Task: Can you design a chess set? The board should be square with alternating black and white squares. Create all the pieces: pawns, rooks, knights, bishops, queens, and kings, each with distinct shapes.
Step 4408:
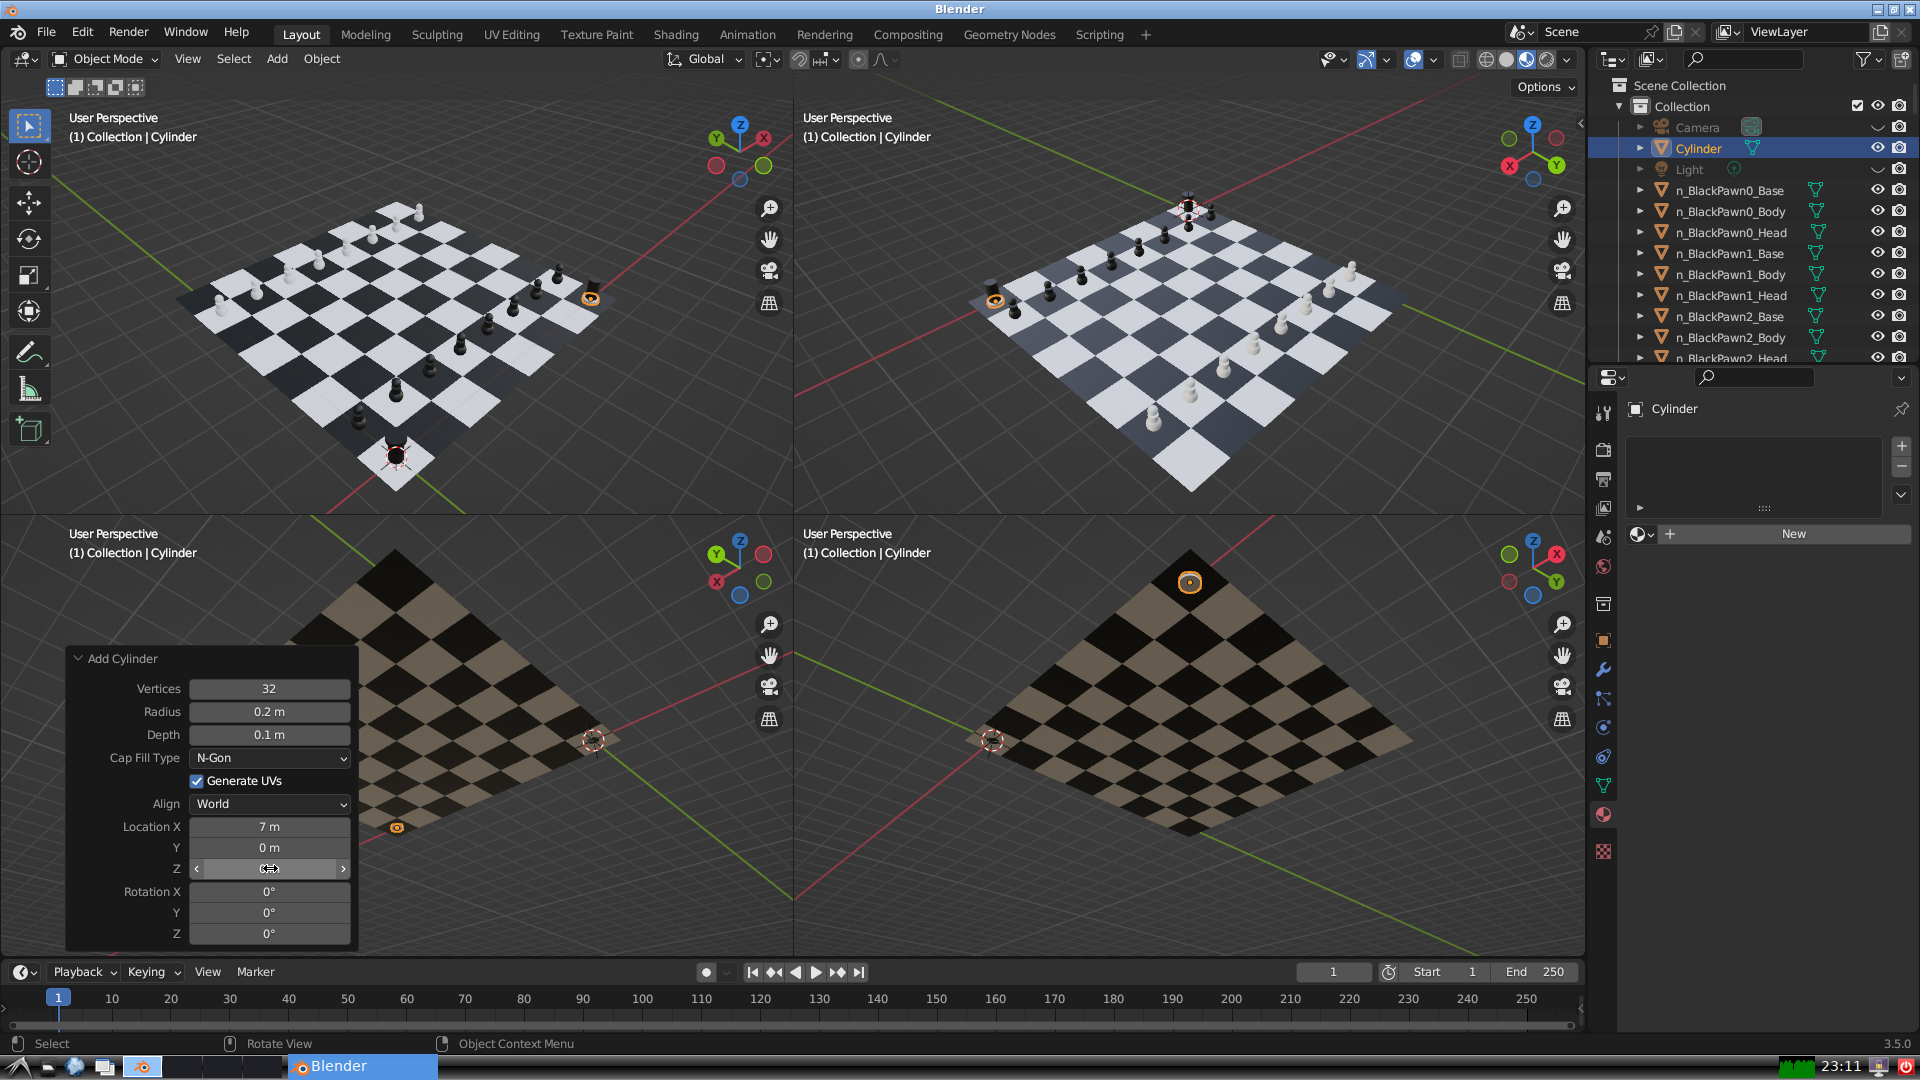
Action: click: no